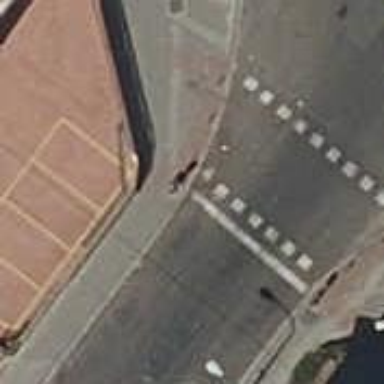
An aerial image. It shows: Road with traffic signals controlling the flow of traffic.